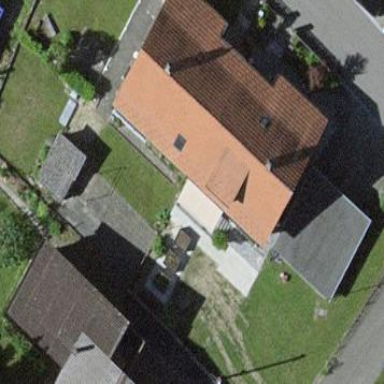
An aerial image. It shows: Terrace building.